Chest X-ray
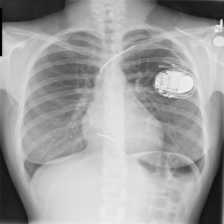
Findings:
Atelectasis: negative
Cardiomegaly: negative
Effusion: negative
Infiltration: negative
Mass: negative
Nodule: negative
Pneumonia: negative
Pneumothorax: negative
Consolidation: negative
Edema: negative
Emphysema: negative
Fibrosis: negative
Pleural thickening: negative
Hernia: negative